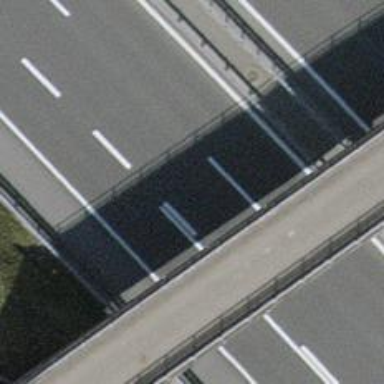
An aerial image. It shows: Motorway junction.